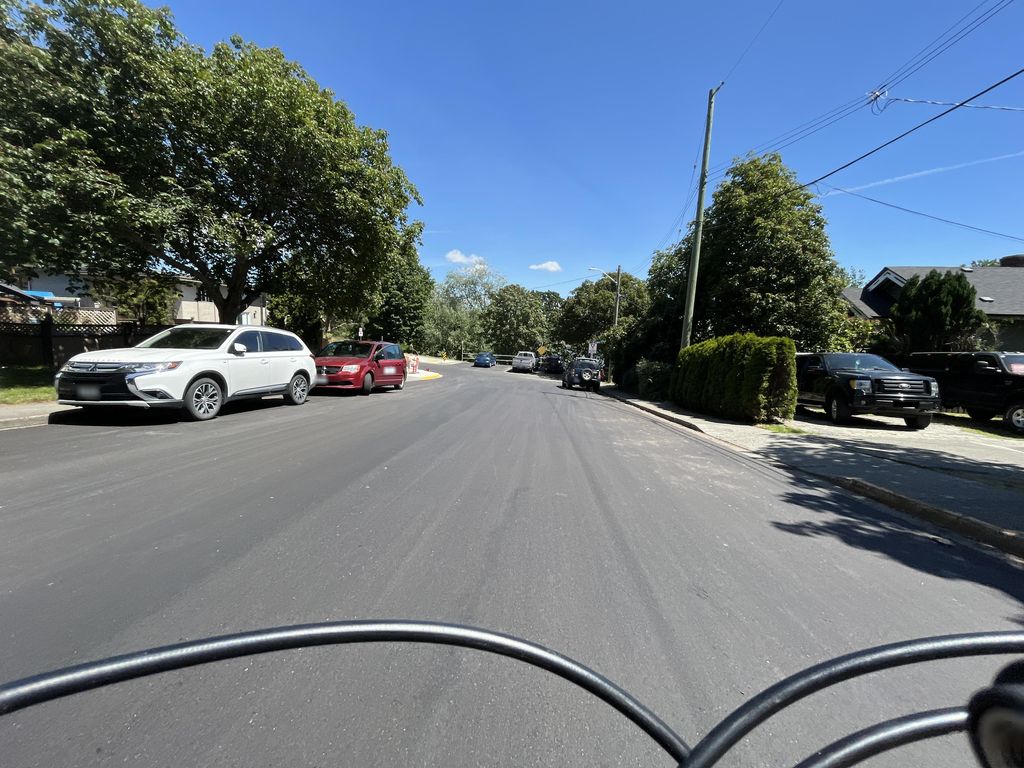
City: victoria